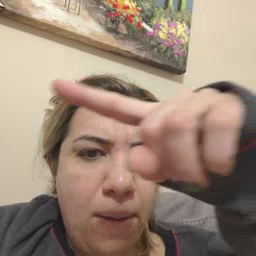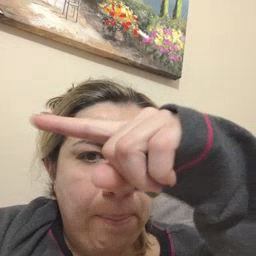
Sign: black